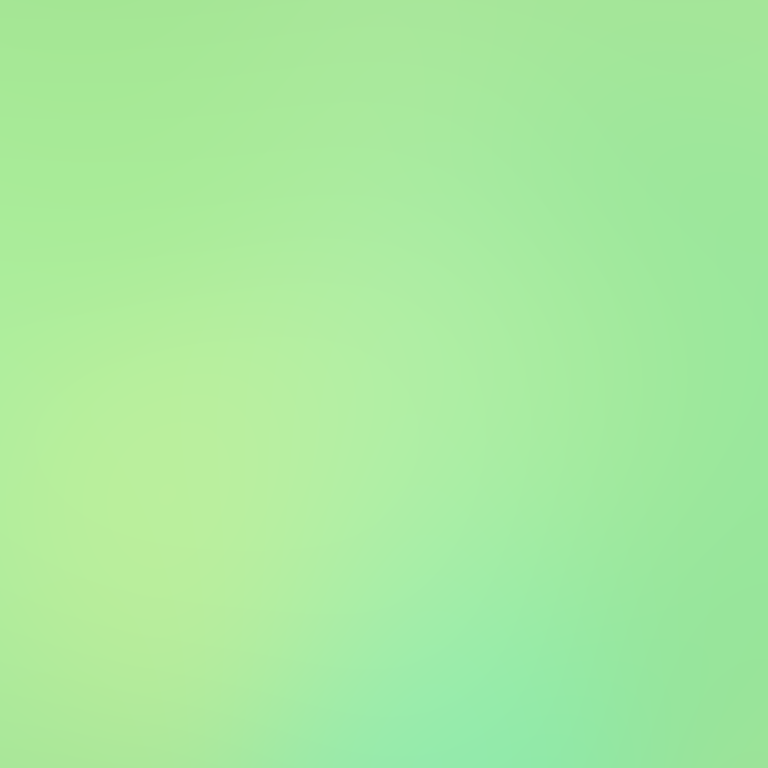
Abstract light effect, smooth gradient from soft green to light teal, calm atmosphere, diffuse glow, no room, no furniture, no objects.